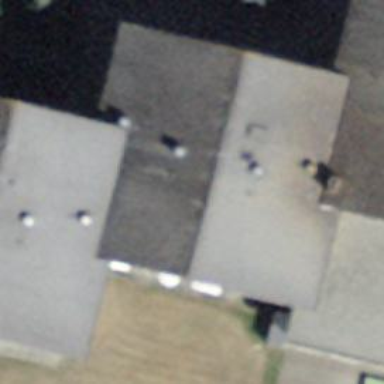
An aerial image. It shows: Part of building.